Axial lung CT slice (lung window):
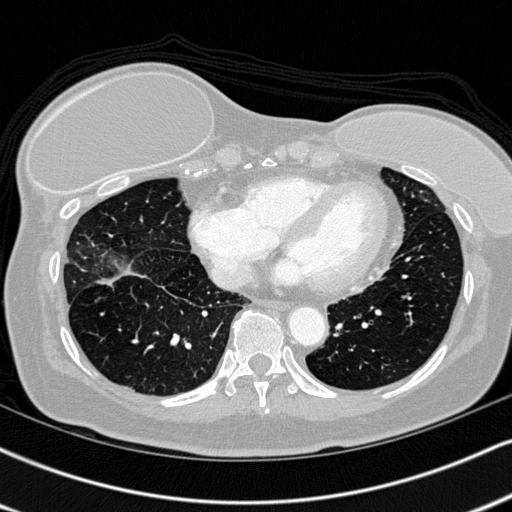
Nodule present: no